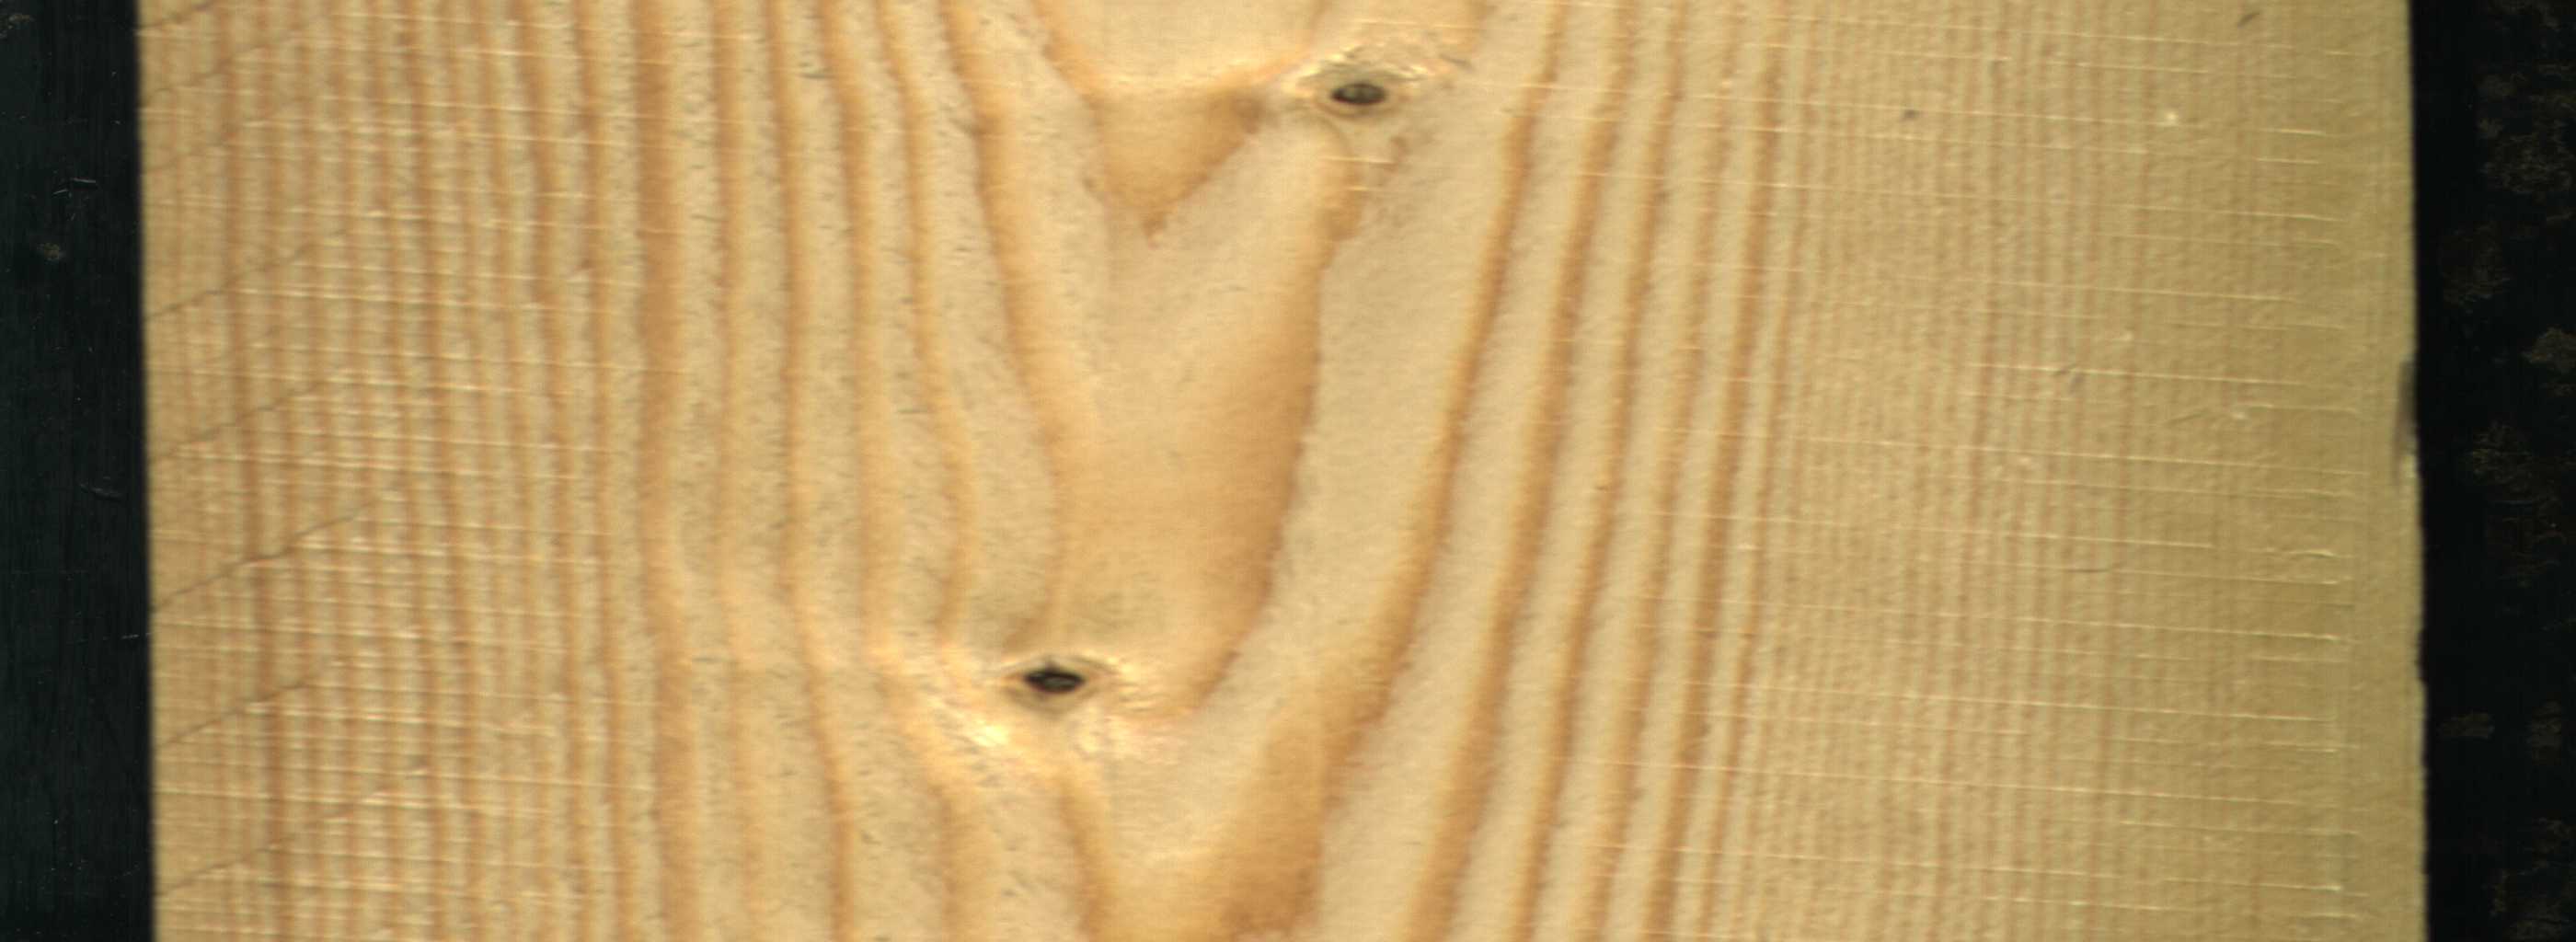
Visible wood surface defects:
Dead_Knot
Dead_Knot